Interaction volume radius: 10 \u00c5
Interaction volume height: 45 \u00c5
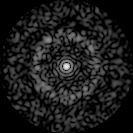
Disorder parameter: 0.8381